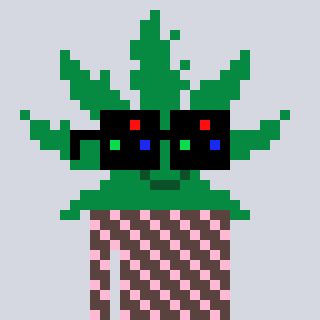
a pixel art character with square black sunglasses, a weed-shaped head and a darkbrown-colored body on a cool background